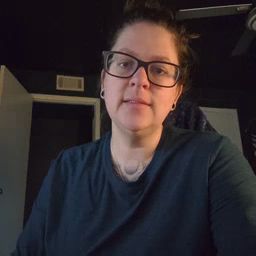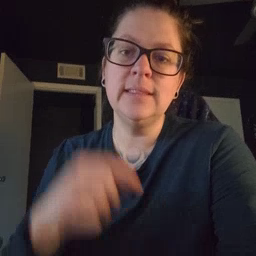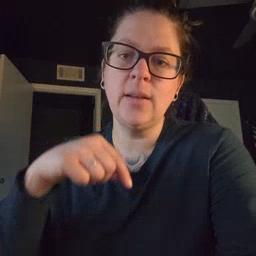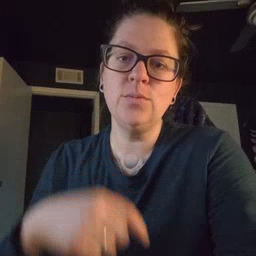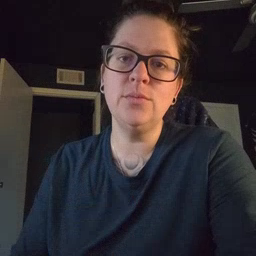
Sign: down